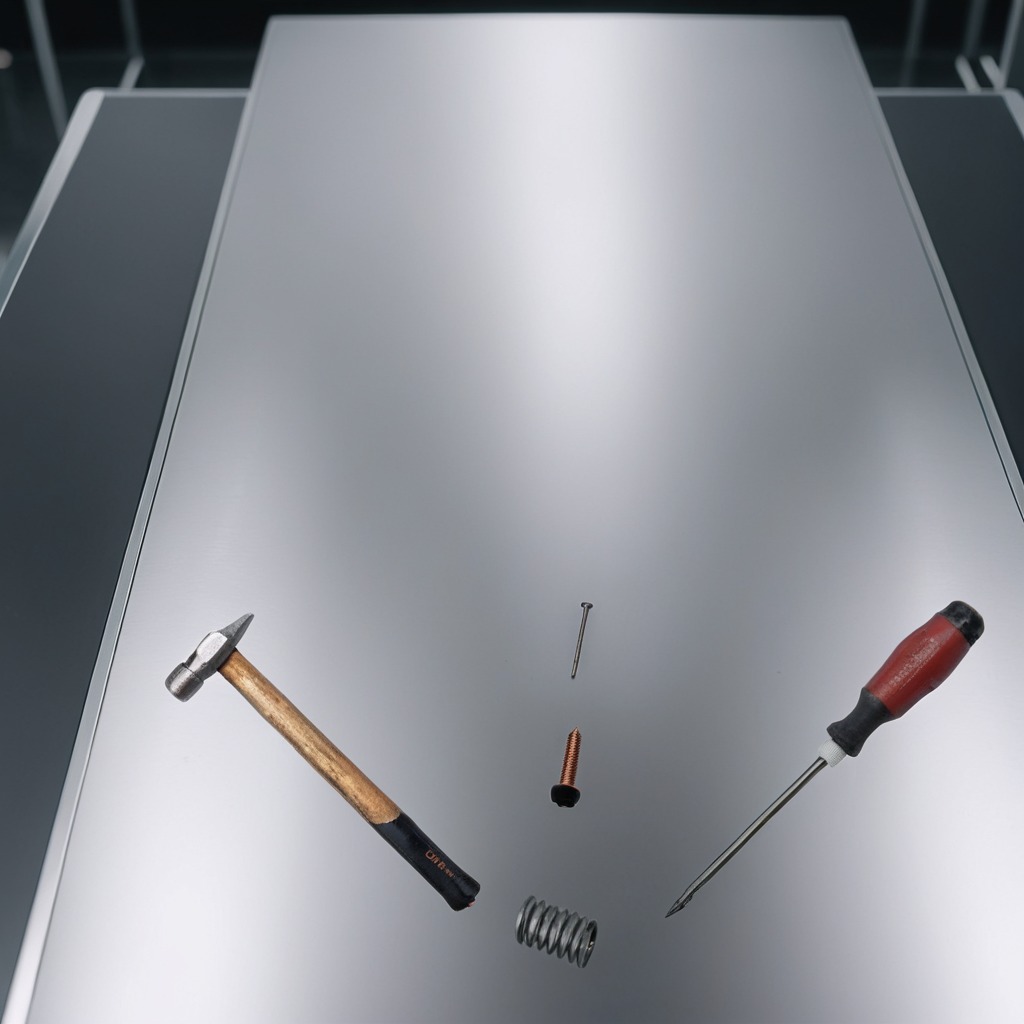
A hammer, an iron nail, a metal machine screw, a coiled metal spring, and a screwdriver are lying on the stainless steel table.